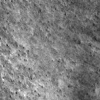
Atmospheric dust classification: not_dusty